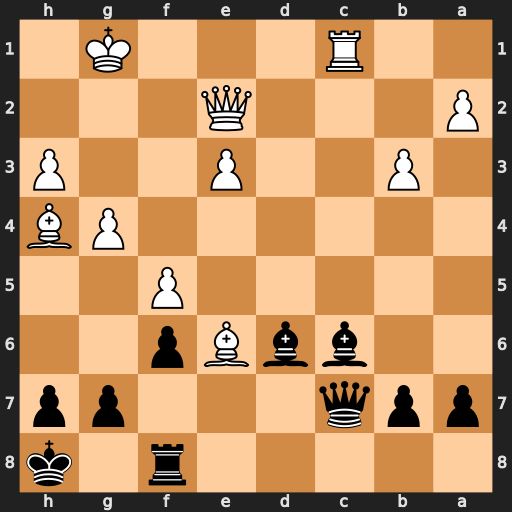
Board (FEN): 5r1k/ppq3pp/2bbBp2/5P2/6PB/1P2P2P/P3Q3/2R3K1
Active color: b
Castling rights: -
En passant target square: -
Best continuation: Bg3 Rxc6 bxc6 Bxg3 Qxg3+